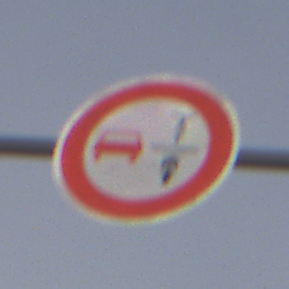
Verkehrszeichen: VerbotUeberholenEinspurigeFahrzeuge
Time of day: MorningAfternoon
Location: Outdoor (Nature)
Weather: PartlyCloudy
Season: NotSpecified
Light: Natural